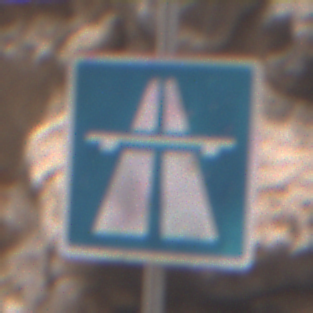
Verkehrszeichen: Autobahn
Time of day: Midday
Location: Outdoor (Urban)
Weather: PartlyCloudy
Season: NotSpecified
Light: Natural